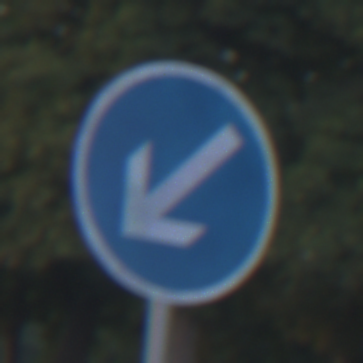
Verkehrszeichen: VorgeschriebeneVorbeifahrtLinks
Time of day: SunriseSunset
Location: Outdoor (Urban)
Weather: Clear
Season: NotSpecified
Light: Natural